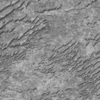
Label: not_dusty